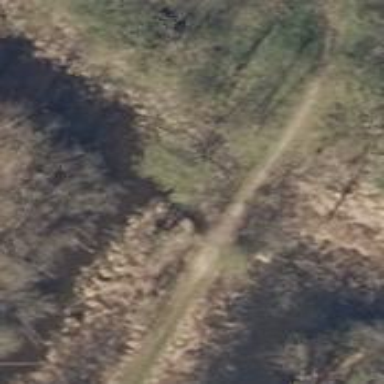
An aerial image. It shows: Footway bridge.